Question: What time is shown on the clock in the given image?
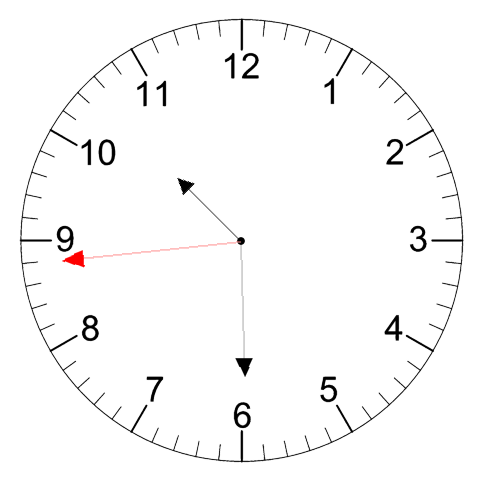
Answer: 10:29:44